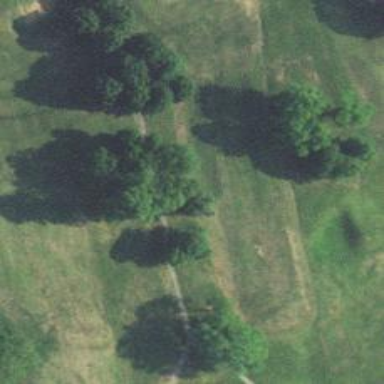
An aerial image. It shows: Golf course.